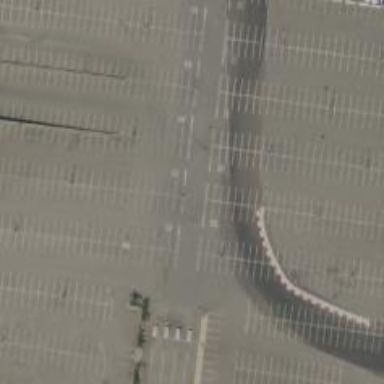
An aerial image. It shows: Motor sport raceway.